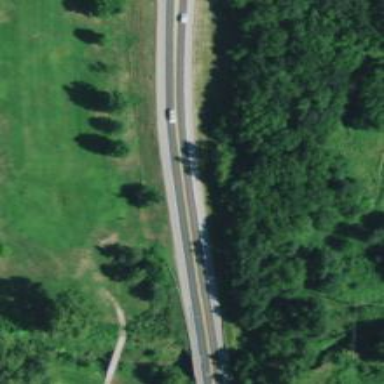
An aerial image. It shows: Asphalt road designated as trunk highway.